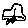
Label: car